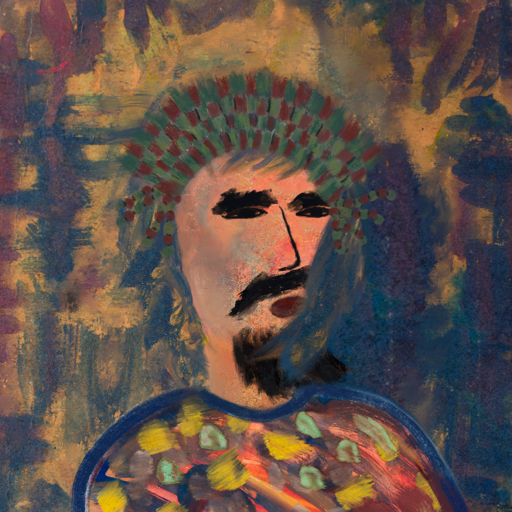
Background: InTheSun, Head And Neck Side: Irani, Face Side: Mosgoul, Bust: Mother_And_Son_Mother, Hair Side: In_The_Sun, Head Accessory: After_Raid_Crown, Second Necklace: Blank, Necklace: Blank, Baby: Blank